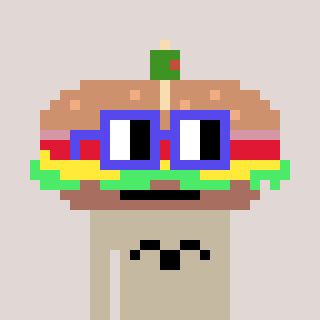
a pixel art character with square blue glasses, a sandwich-shaped head and a bege-colored body on a warm background